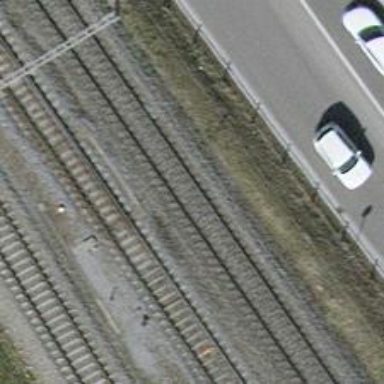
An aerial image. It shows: Railway switch.